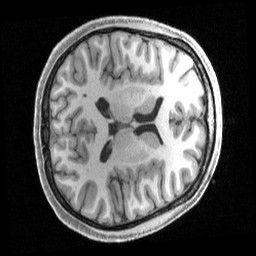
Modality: T1w
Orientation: axial
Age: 19
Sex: female
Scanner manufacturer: siemens
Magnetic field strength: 3 T
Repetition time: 2.4 s
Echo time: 0.00231 s